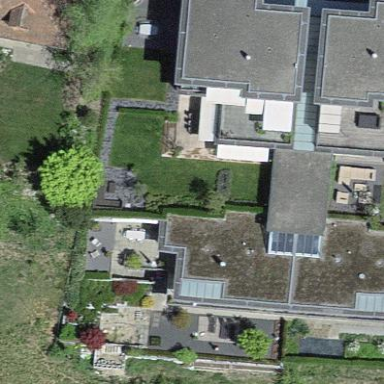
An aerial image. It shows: Residential building.